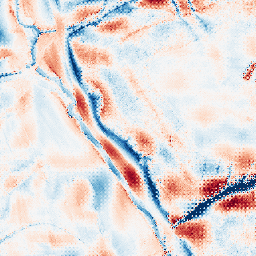
Category: wavelet
Decomposition family: wavelet_biorthogonal
Decomposition parameters: wavelet: bior3.5
level: 5
Upsampling method: regularized
Upsampling parameters: scale: 2
lambda_reg: 0.1
Upsampling scale: 2